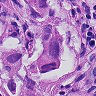
Metastatic tissue present: yes